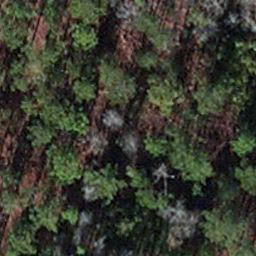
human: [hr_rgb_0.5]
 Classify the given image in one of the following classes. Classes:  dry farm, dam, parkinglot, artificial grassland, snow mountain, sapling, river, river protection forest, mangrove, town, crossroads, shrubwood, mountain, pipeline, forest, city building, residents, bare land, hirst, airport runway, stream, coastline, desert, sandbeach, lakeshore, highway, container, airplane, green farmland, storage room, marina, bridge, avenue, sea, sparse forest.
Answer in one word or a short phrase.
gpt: sapling